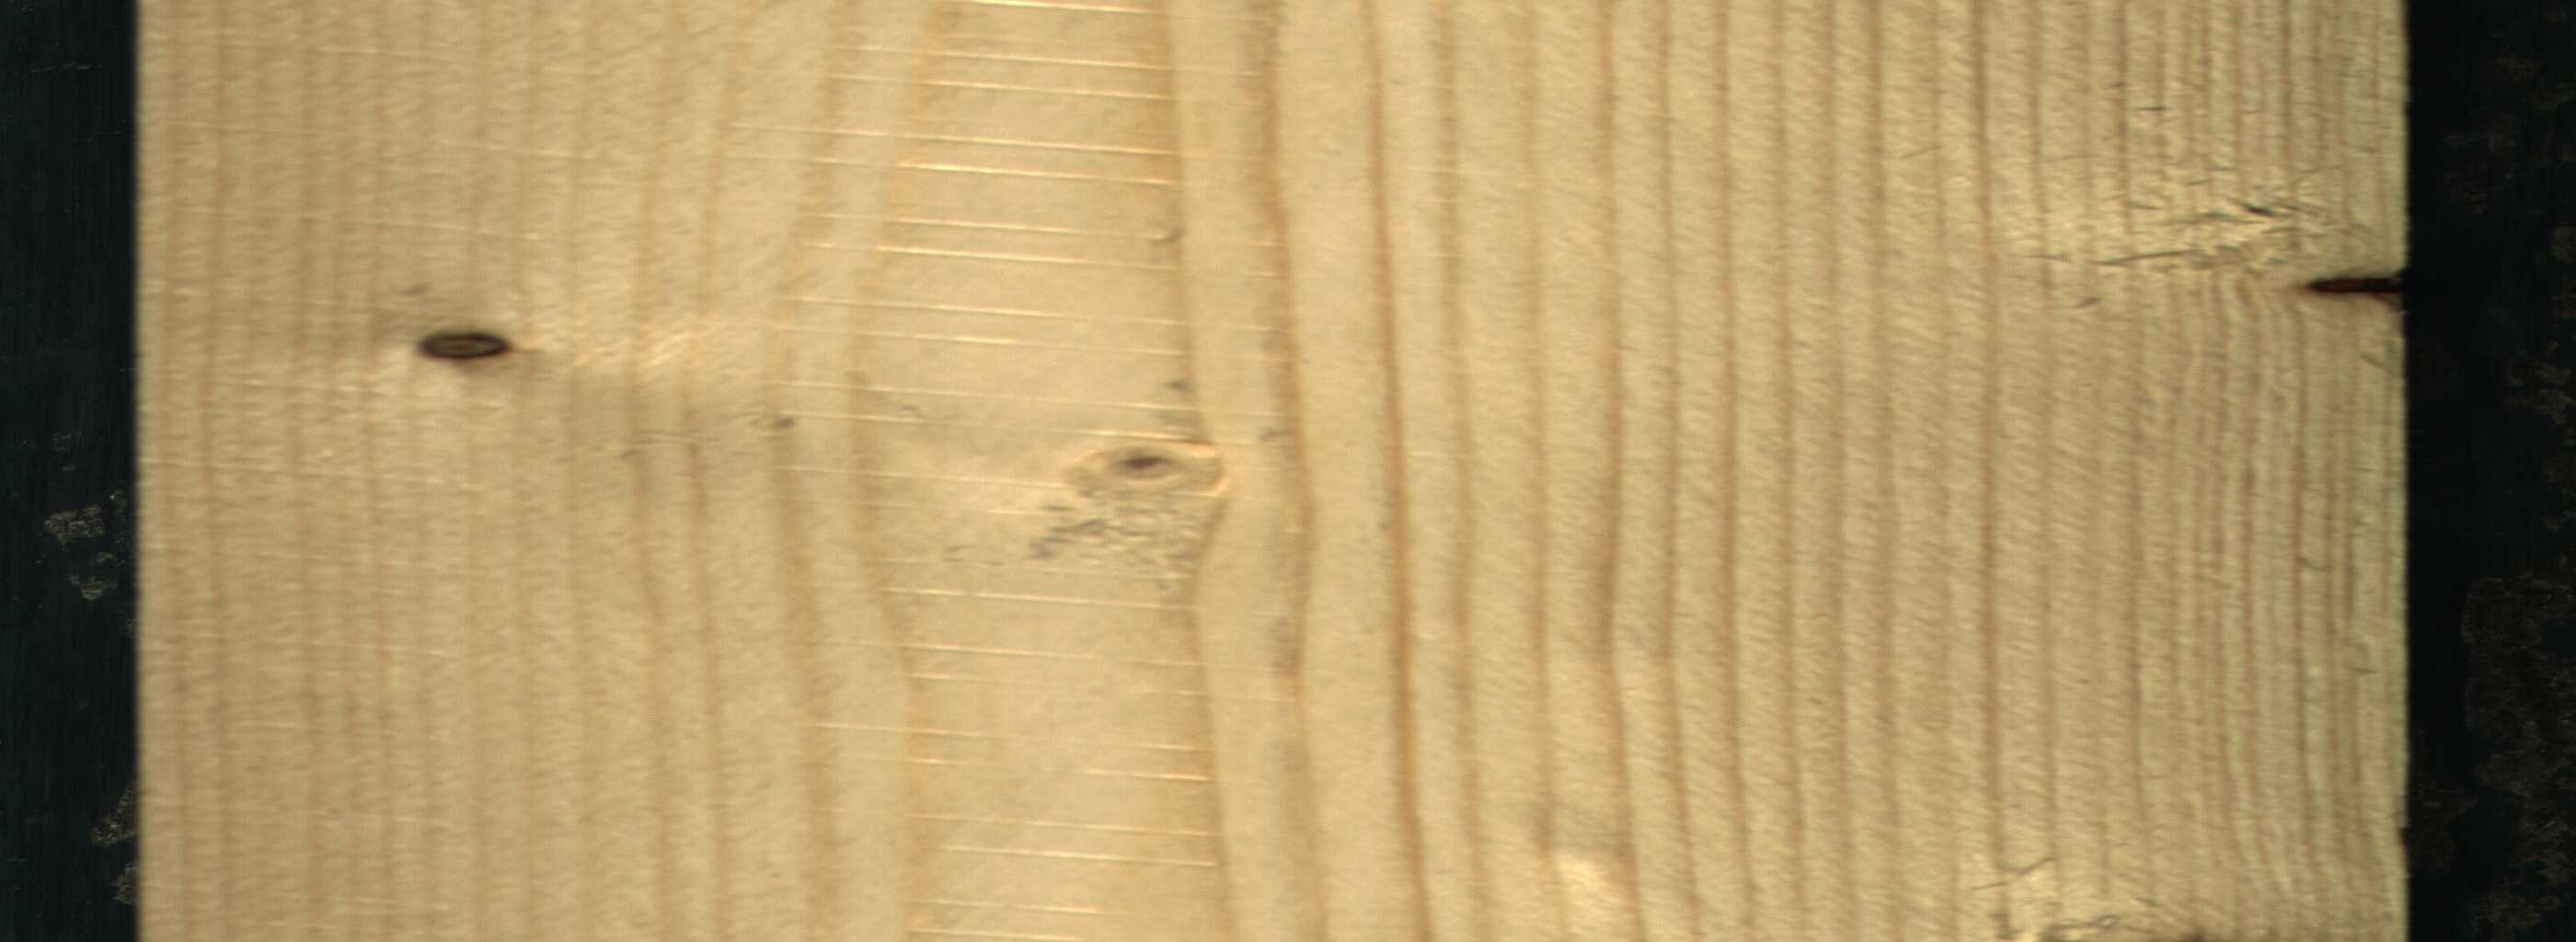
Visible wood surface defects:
Knot_missing
Dead_Knot
Live_Knot